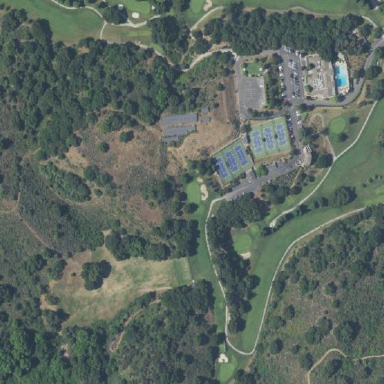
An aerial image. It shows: Golf course surrounded by greenery.